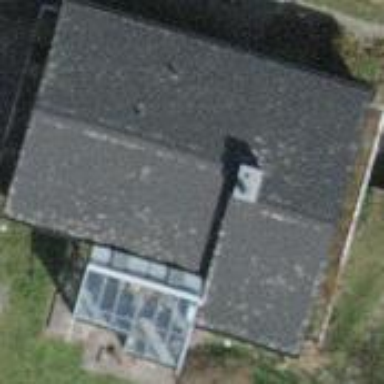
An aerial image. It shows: Detached building.